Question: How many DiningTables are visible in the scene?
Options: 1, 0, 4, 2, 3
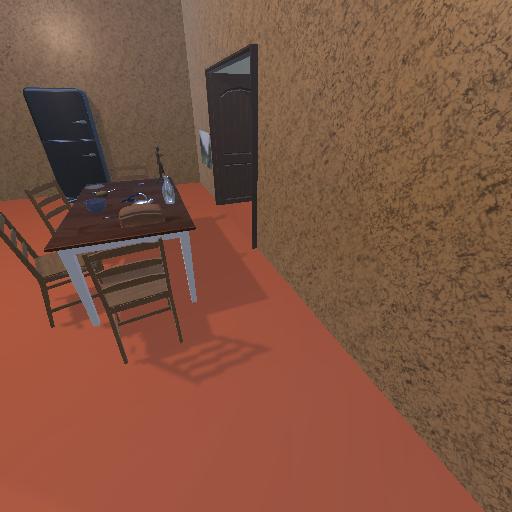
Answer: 1